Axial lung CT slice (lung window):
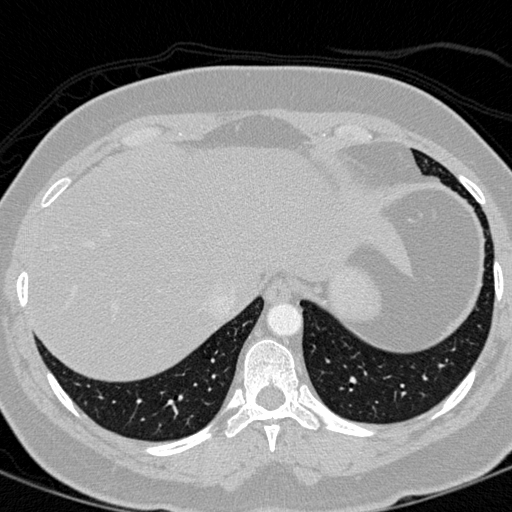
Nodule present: no